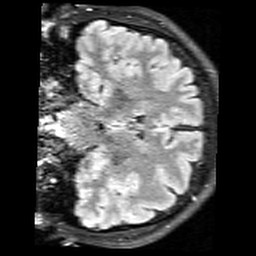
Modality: FLAIR
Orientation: coronal
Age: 28
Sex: male
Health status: healthy
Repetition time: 12 s
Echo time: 0.095 s